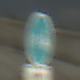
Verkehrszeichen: GetrennterRadUndGehwegRadwegLinks
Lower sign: BesondereFahrzeugeUndTransportgueter6
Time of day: MorningAfternoon
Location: Outdoor (Beach)
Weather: PartlyCloudy
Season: NotSpecified
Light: Natural